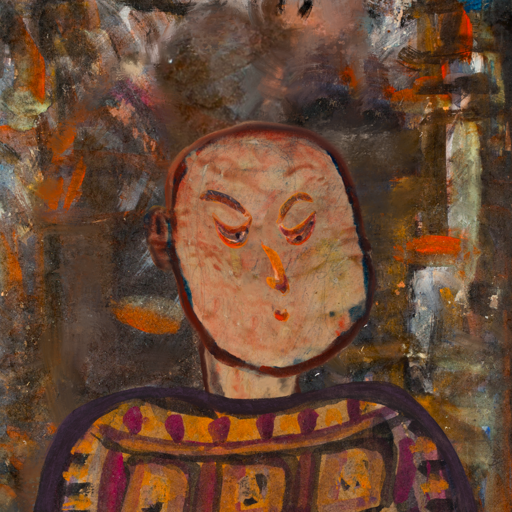
Background: GypsyQueen, Head And Neck Side: Orphan, Face Side: Hypocrite, Bust: Doll, Hair Side: Blank, Head Accessory: Blank, Second Necklace: Blank, Necklace: Blank, Baby: Blank